Aerial crown-view tile of a tropical tree (Barro Colorado Island, Panama), acquired 20240918:
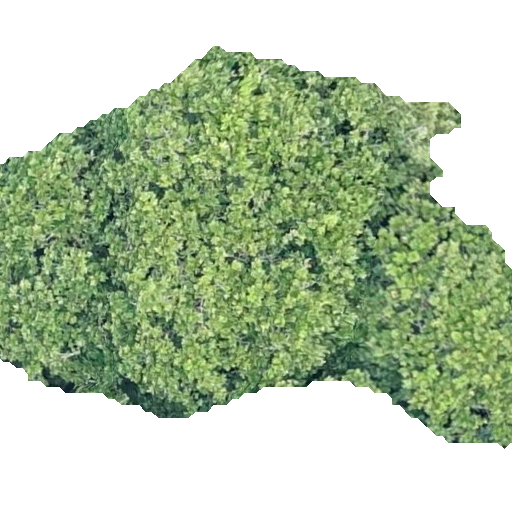
Species: Anacardium excelsum
GBIF accepted scientific name: Anacardium excelsum
Crown area: 246.604 m²